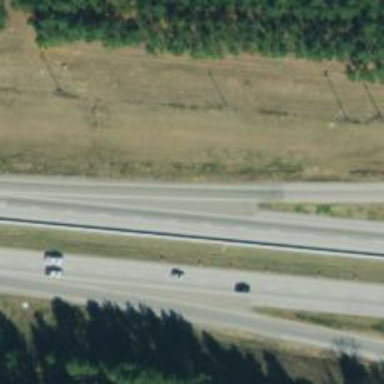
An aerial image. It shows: Asphalt motorway link.